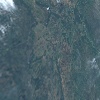
Label: land